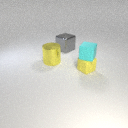
large yellow metal cylinder behind small yellow rubber cube